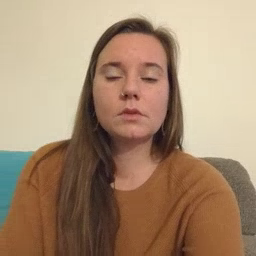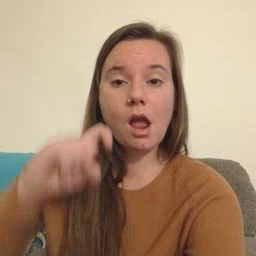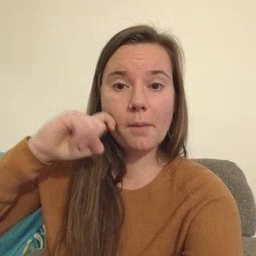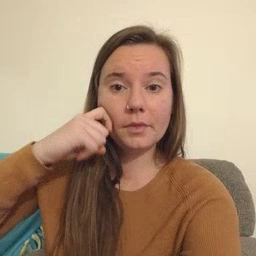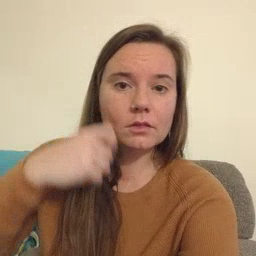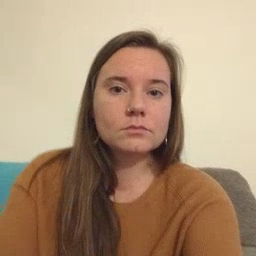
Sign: apple